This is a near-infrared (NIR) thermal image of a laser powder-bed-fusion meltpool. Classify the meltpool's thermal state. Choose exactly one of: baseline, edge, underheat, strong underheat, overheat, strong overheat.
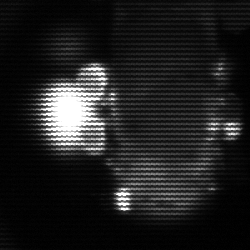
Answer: strong underheat